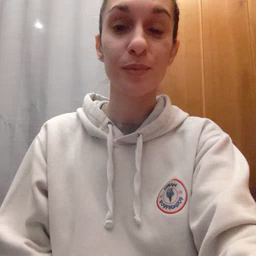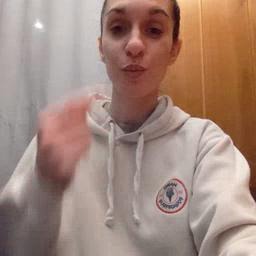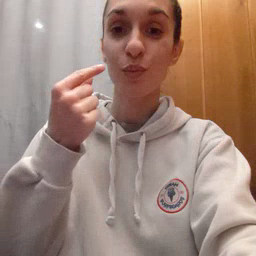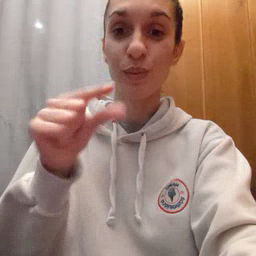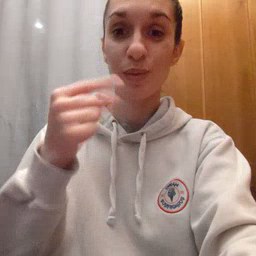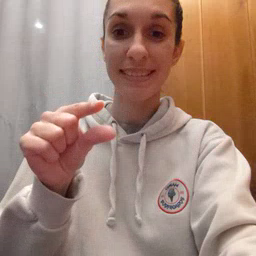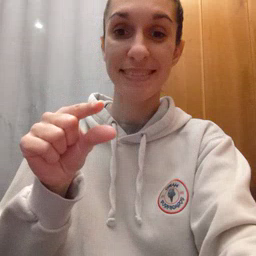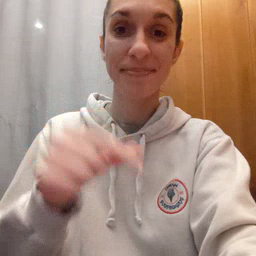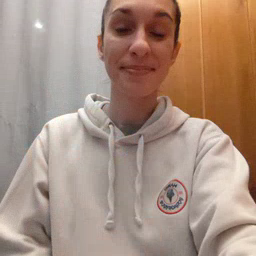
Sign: green